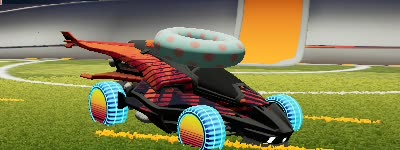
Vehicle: aftershock